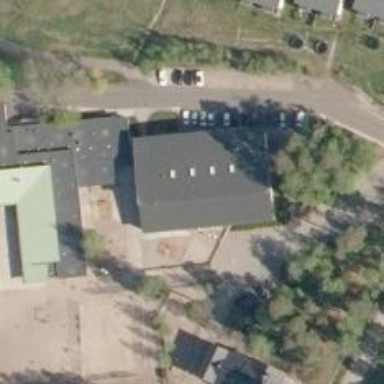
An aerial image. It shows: Kindergarten.